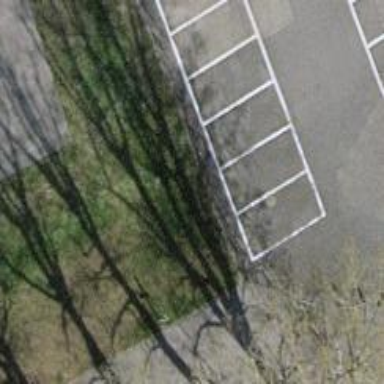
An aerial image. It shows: Bollard.